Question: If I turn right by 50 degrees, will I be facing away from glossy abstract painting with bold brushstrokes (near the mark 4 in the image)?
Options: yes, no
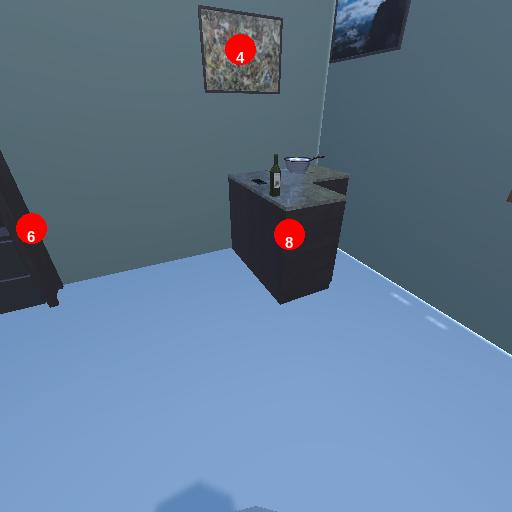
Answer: yes